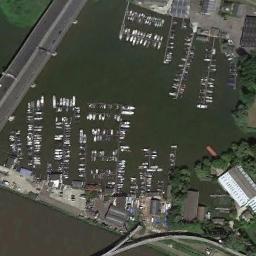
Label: harbor